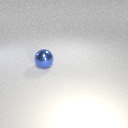
large blue metal sphere